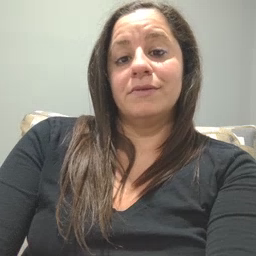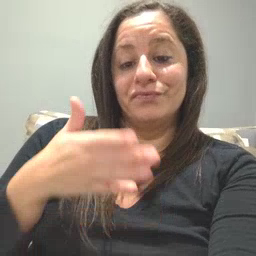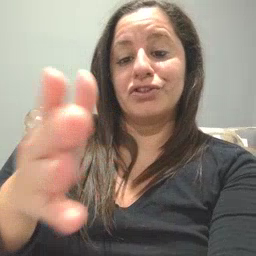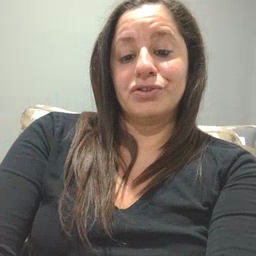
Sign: fish